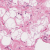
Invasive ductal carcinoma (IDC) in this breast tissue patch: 0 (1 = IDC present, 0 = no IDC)